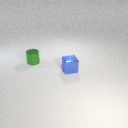
small blue metal cube to the right of small green metal cylinder